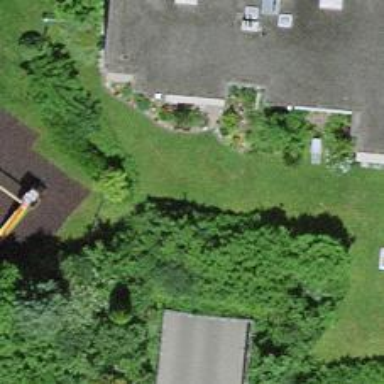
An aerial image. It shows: Group of garages.